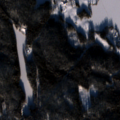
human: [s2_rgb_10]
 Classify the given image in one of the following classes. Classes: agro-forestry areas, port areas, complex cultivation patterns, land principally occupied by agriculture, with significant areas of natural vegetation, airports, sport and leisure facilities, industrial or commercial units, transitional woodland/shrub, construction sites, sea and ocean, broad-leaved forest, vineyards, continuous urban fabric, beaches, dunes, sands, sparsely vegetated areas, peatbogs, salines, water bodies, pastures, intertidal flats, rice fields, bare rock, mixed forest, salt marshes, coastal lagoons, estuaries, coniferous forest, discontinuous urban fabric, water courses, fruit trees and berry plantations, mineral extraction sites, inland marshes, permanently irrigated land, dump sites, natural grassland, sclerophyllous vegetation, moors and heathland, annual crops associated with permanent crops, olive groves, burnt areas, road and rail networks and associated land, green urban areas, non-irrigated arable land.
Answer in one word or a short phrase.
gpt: coniferous forest, mixed forest, water bodies